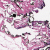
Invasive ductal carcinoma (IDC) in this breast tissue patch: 0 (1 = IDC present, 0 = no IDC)